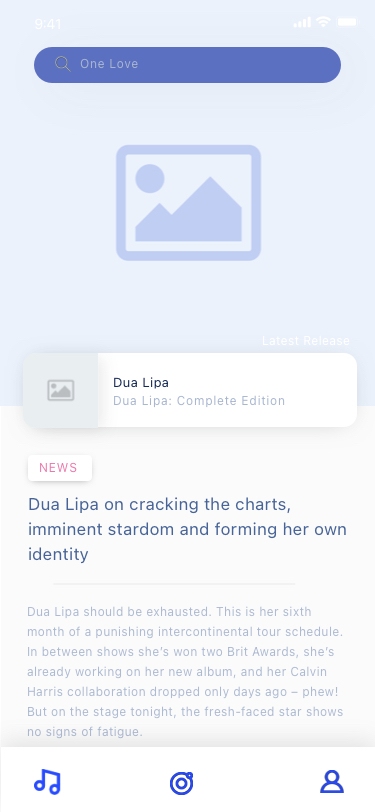
Text in this UI design:
Latest Release